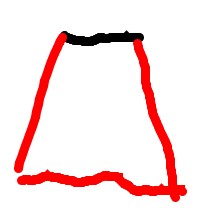
Shape: trapezoid